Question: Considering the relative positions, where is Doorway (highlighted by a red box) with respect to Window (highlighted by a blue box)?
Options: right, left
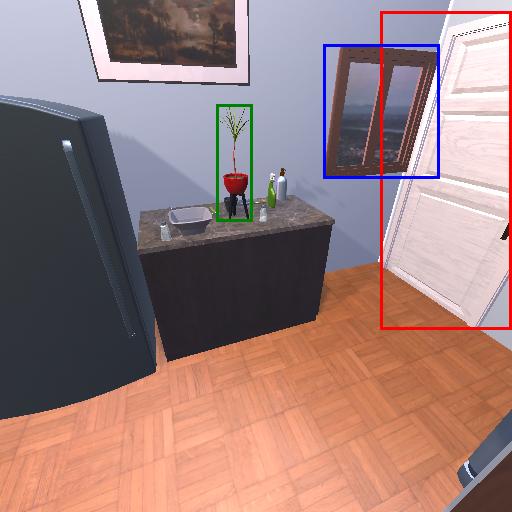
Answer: right